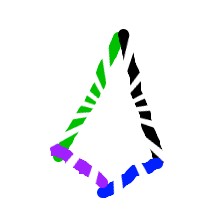
Shape: kite